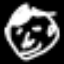
Label: fork